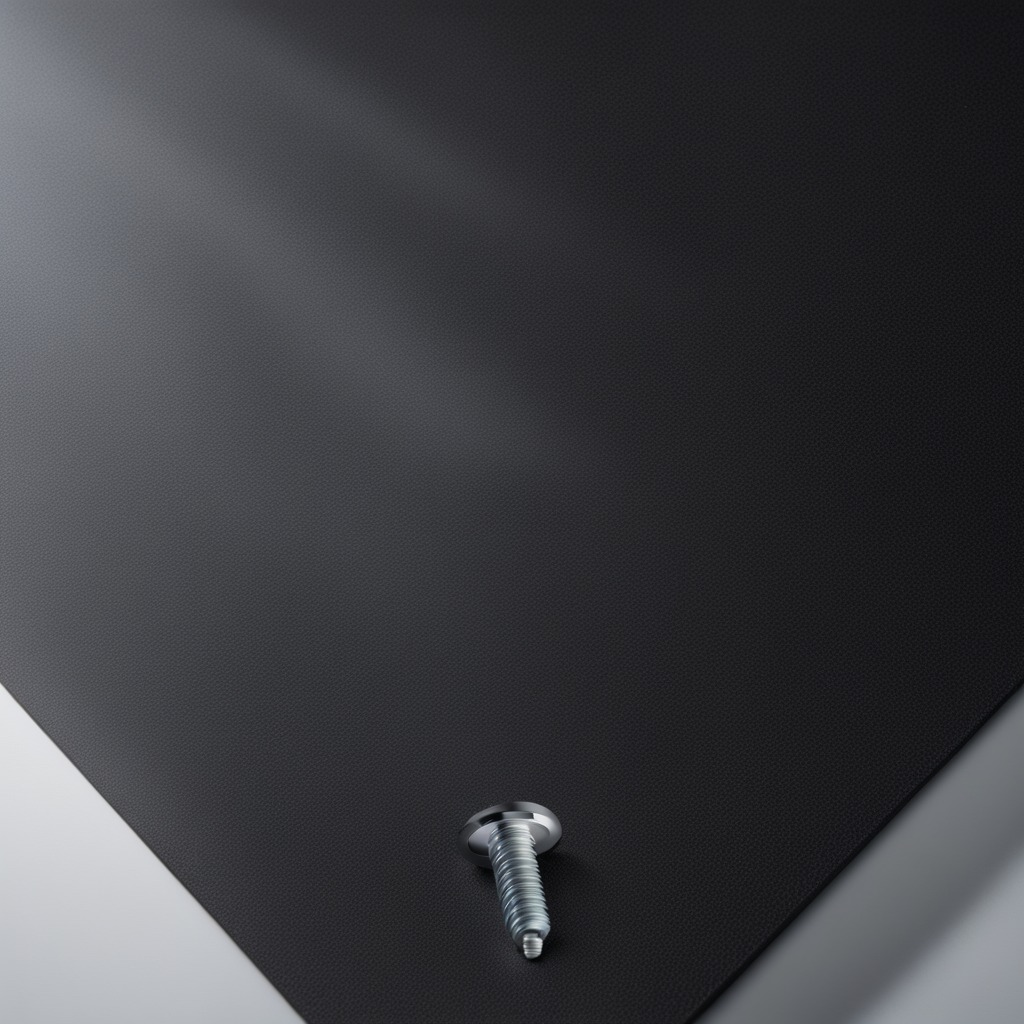
A metal screw lying on the clean granite tabletop covered with a black rubber mat inside a workshop under bright overhead lighting crisp shadows high clarity worn but beneath the mat